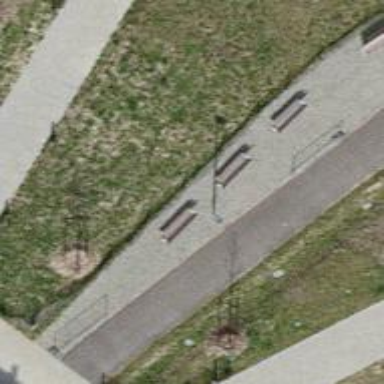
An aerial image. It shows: Bench for seating.